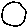
Label: circle